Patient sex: F
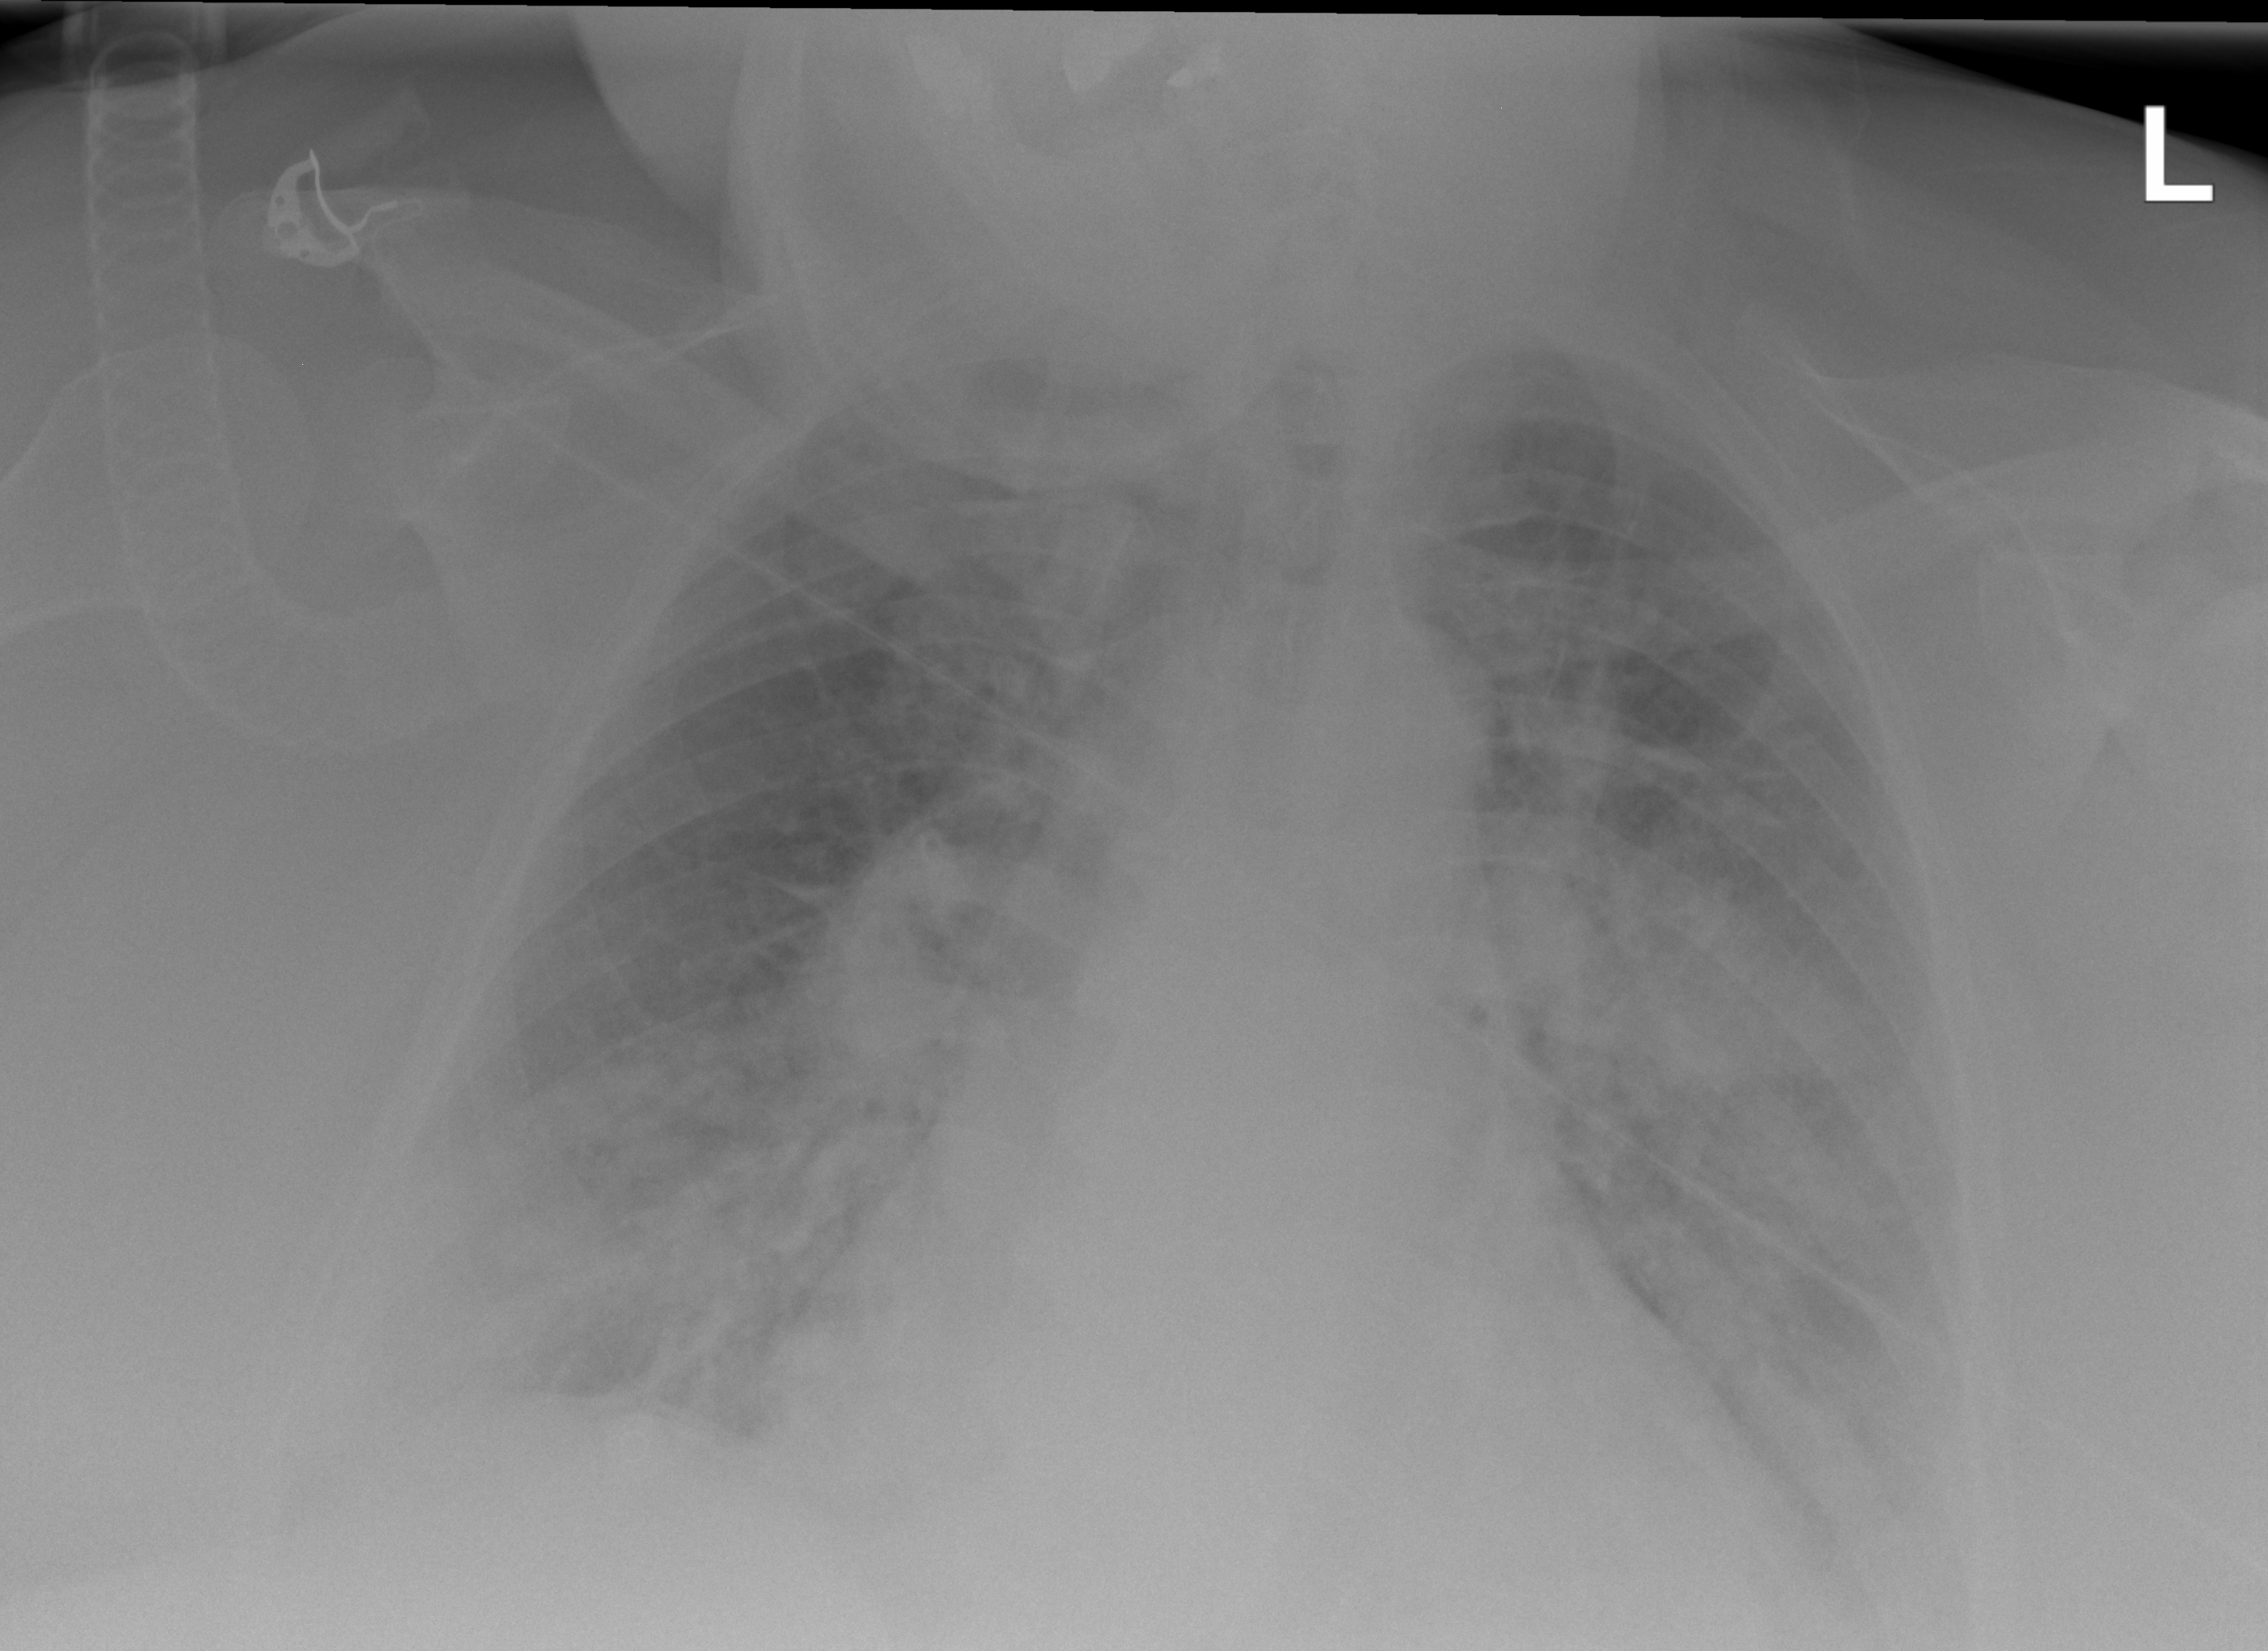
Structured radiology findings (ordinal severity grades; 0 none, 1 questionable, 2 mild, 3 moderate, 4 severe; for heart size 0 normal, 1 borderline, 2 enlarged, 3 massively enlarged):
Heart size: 2
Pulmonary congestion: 2
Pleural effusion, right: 2
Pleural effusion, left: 2
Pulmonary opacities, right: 3
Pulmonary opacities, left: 3
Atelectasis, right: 3
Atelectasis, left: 3